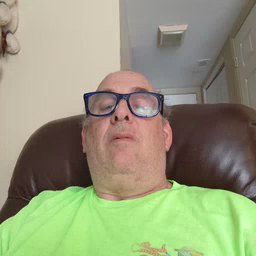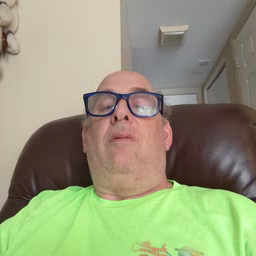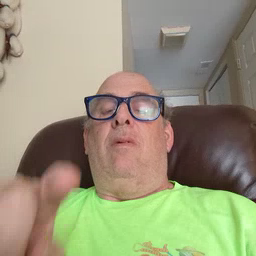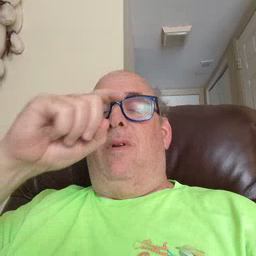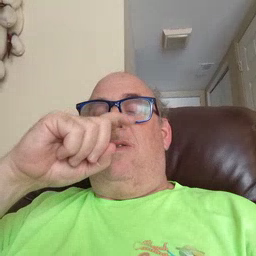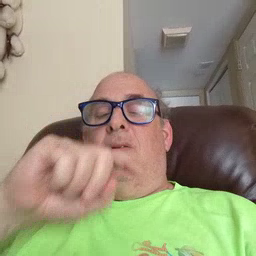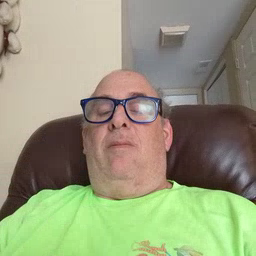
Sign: doll